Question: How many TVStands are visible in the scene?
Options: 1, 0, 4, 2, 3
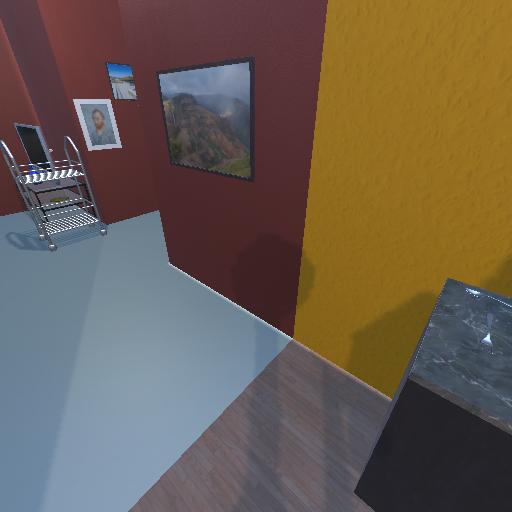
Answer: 1